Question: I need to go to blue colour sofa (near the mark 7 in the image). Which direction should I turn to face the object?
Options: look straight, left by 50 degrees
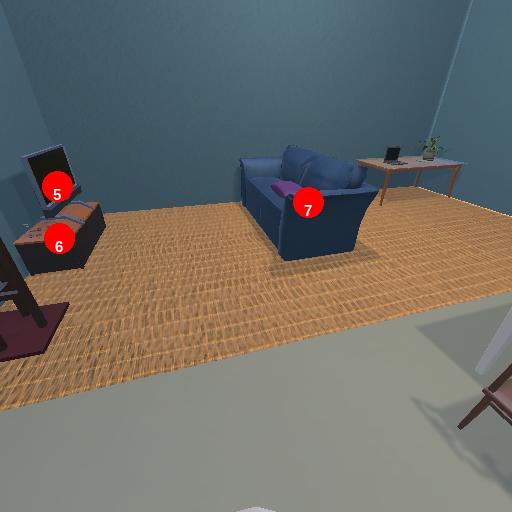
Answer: look straight